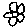
Label: flower